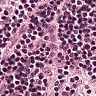
Metastatic tissue present: no